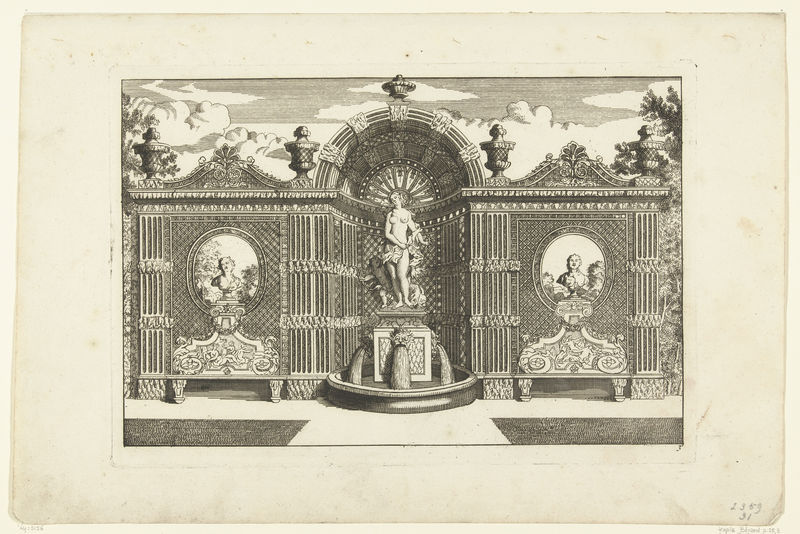
Titel: Muur van latwerk met nis
Künstler: Daniël (I) Marot
Standort: Amsterdam
Institution: Rijksmuseum
Schlagwörter: baum, himmel, nackt, wasser, weiß, wolken, bäume, frauen, busen, fenster, frau, schwarz, zeichnung, gebäude, rasen, tuch, weg, wolke, muster, architektur, falten, wege, figur, brunnen, garten, statue, brüste, bogen, büste, vasen, podest, nische, antike, radierung, entwurf, löwen, statuen, voluten, schnecken, büsten, kupferstich